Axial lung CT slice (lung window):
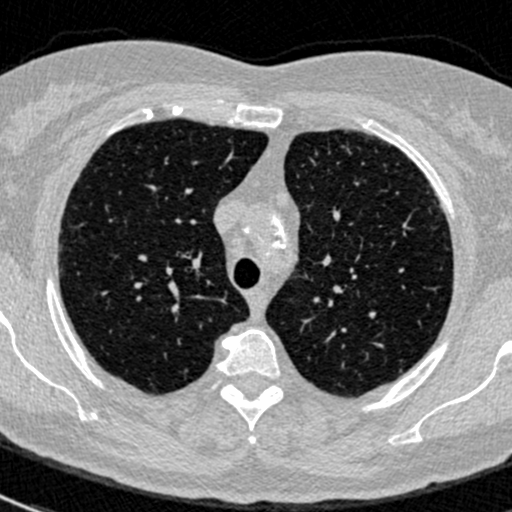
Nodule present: no